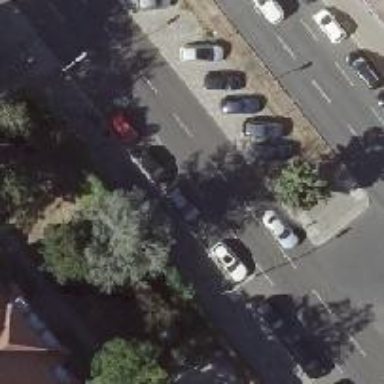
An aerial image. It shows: Secondary road with asphalt surface. There is parallel on-street parking on the right lane.